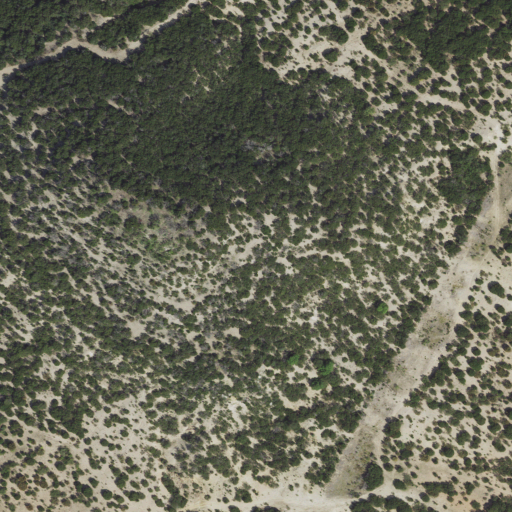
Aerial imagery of mountain in Texas named Cedar Mountain containing shrub and evergreen forest